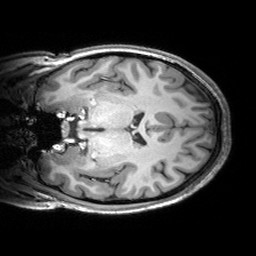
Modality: T1w
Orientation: coronal
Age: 24
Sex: female
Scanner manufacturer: siemens
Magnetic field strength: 3 T
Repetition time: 2.53 s
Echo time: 0.00299 s